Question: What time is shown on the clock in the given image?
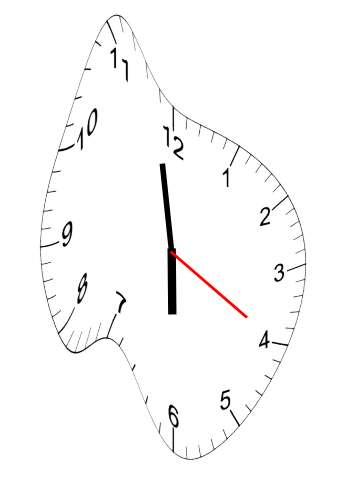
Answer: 05:58:20